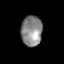
Tissue: skin
Cell type: Epithelial cells
Senescence score: 0.2546
Nuclear area (px): 635
Mean DAPI intensity: 134.91